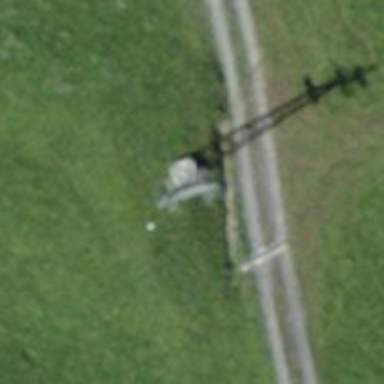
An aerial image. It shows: Pylon used for aerialway.